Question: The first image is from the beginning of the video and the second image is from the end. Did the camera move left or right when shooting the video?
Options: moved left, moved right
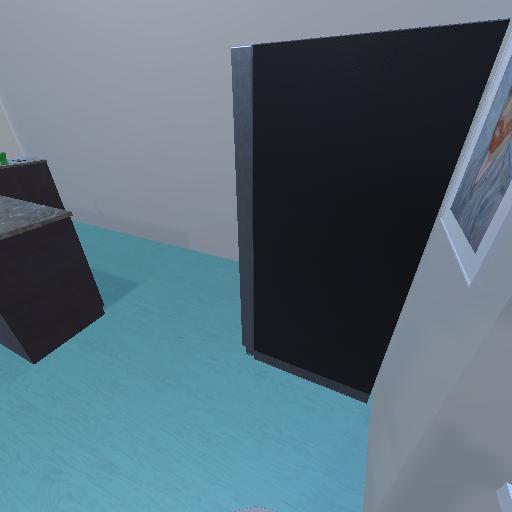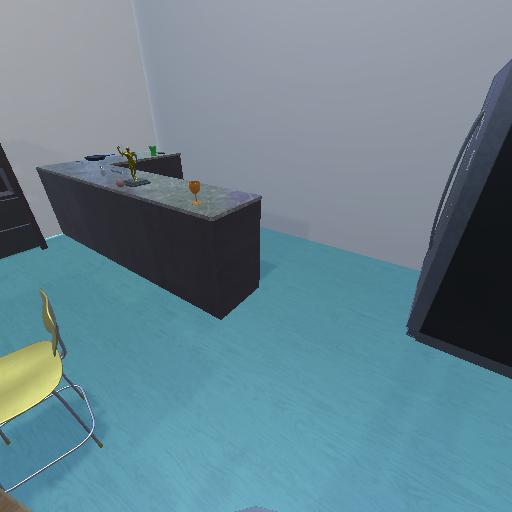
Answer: moved left